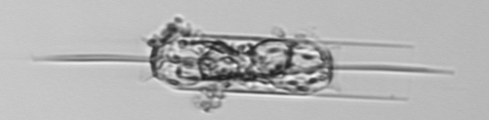
Label: Ditylum_brightwellii